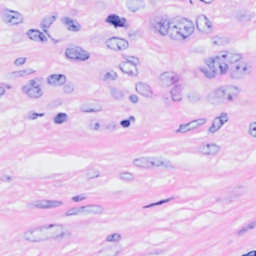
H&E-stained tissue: Breast